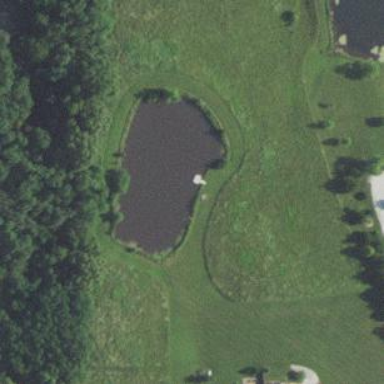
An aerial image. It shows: Peaceful pond surrounded by nature.